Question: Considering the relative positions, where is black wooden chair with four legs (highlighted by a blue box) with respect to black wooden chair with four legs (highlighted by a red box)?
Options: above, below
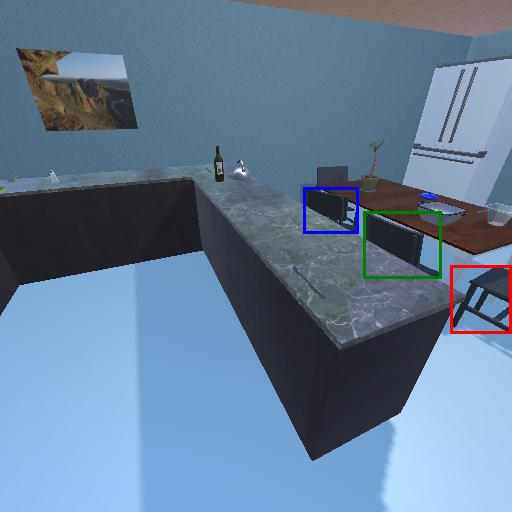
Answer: above